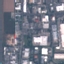
Land use / land cover: Industrial